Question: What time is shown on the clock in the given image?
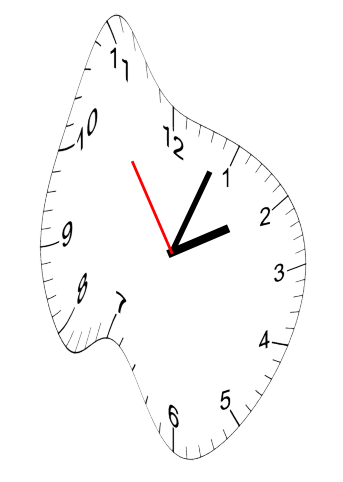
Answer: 02:03:54